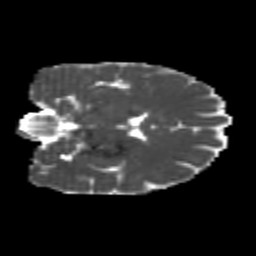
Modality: MD
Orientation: coronal
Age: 25
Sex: female
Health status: healthy
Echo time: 0.074 s